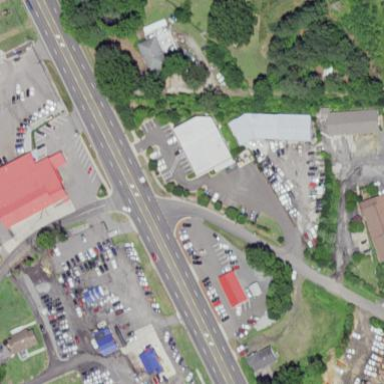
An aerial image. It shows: Parking area with asphalt surface.